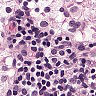
Metastatic tissue present: no